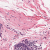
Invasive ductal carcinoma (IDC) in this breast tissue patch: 0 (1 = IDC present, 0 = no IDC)